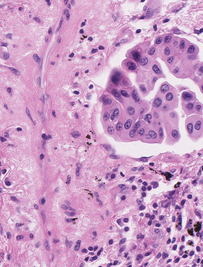
Tumor epithelial tissue: yes
Tumor-associated stroma tissue: yes
Normal tissue: no